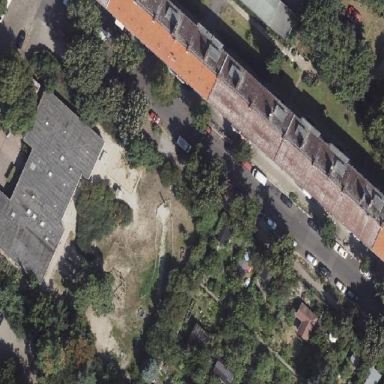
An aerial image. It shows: Asphalt road in residential area.